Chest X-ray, PA view. Patient: 26 years old, sex M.
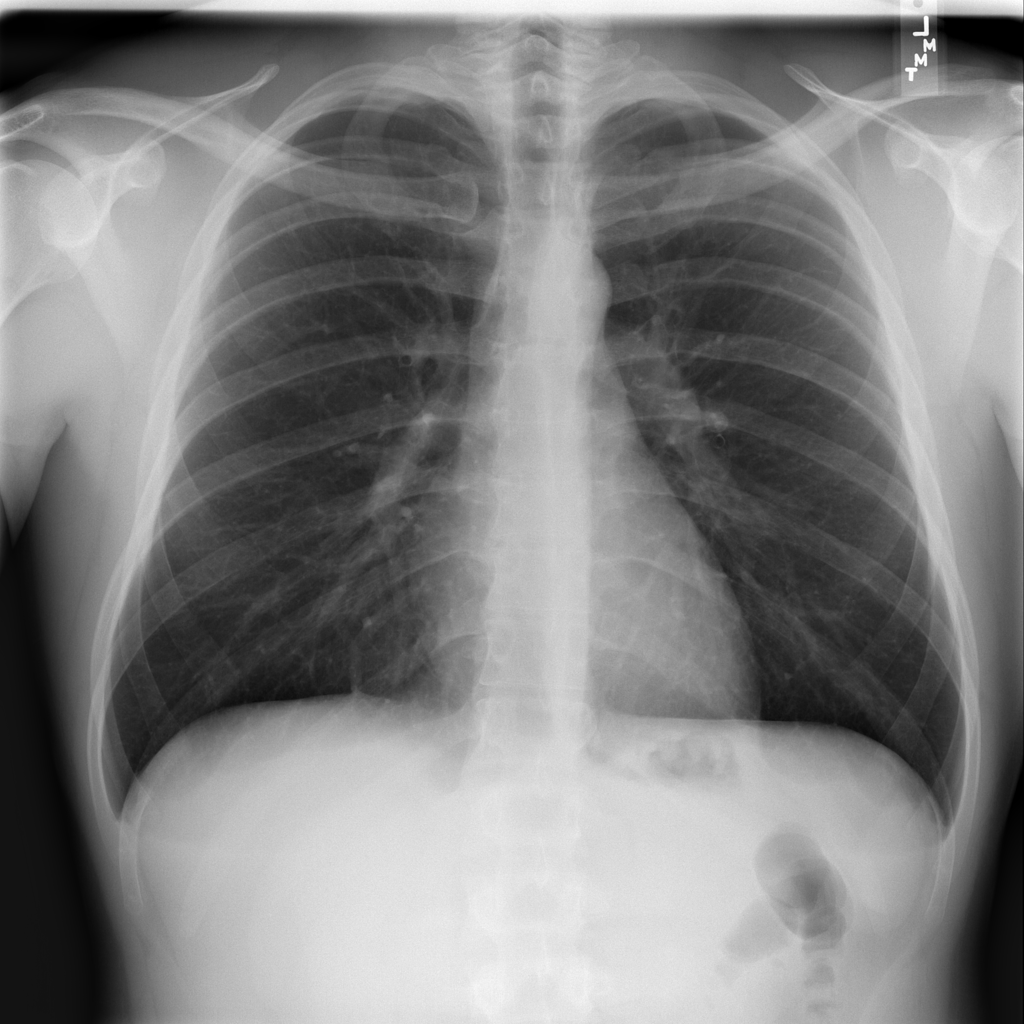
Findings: No Finding